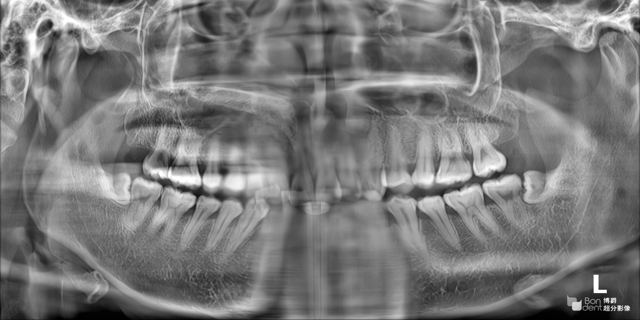
adult